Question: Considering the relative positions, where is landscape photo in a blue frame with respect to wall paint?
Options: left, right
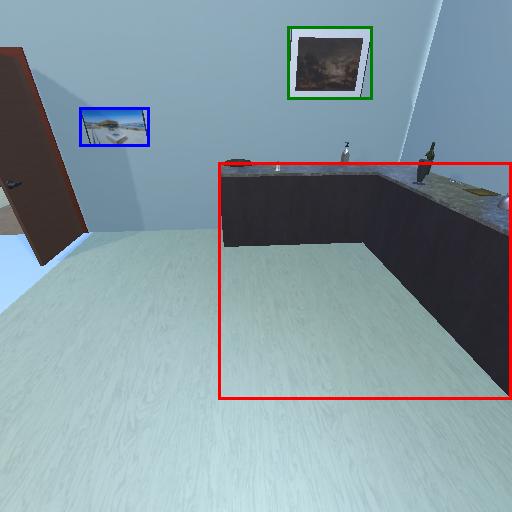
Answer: left